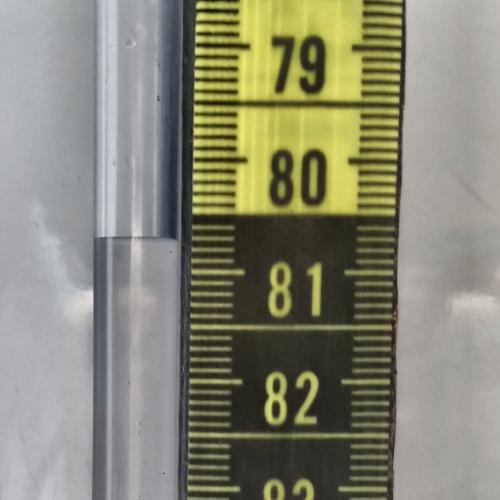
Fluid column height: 80.7 cm